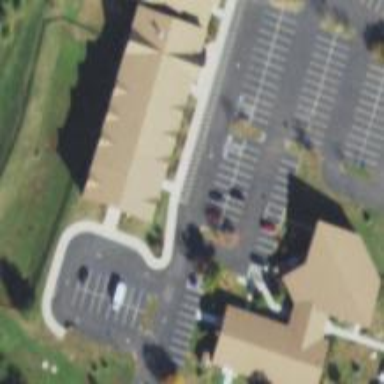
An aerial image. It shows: Building serving as place of worship.